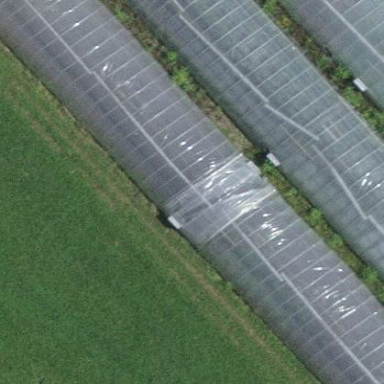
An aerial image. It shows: Greenhouse.